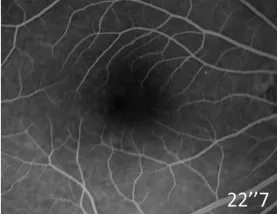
Fundus examination of both eyes at the initial consultation. The fluorescein angiograms did not reveal leakage from the parafoveal capillaries (C-F).
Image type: ophthalmic_imaging (ophthalmic_angiography)